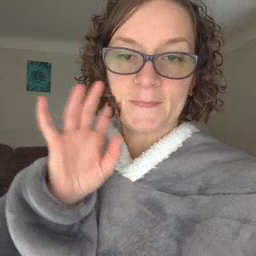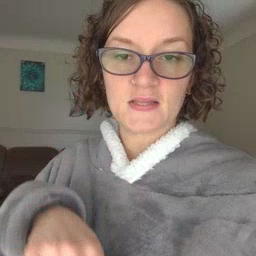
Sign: bee